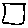
Label: square